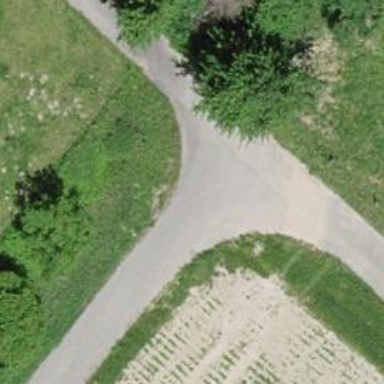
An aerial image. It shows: Well-maintained track road of grade 1.